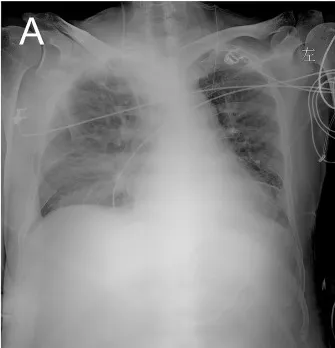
The patients' chest X-ray on July 1st.
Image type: radiology (x_ray)